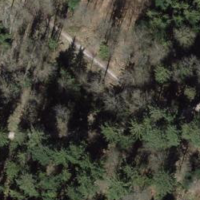
EUNIS habitat code: 44
Species observed at this site:
Anthocharis cardamines
Rumex obtusifolius
Sambucus nigra
Ficaria verna